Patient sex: F
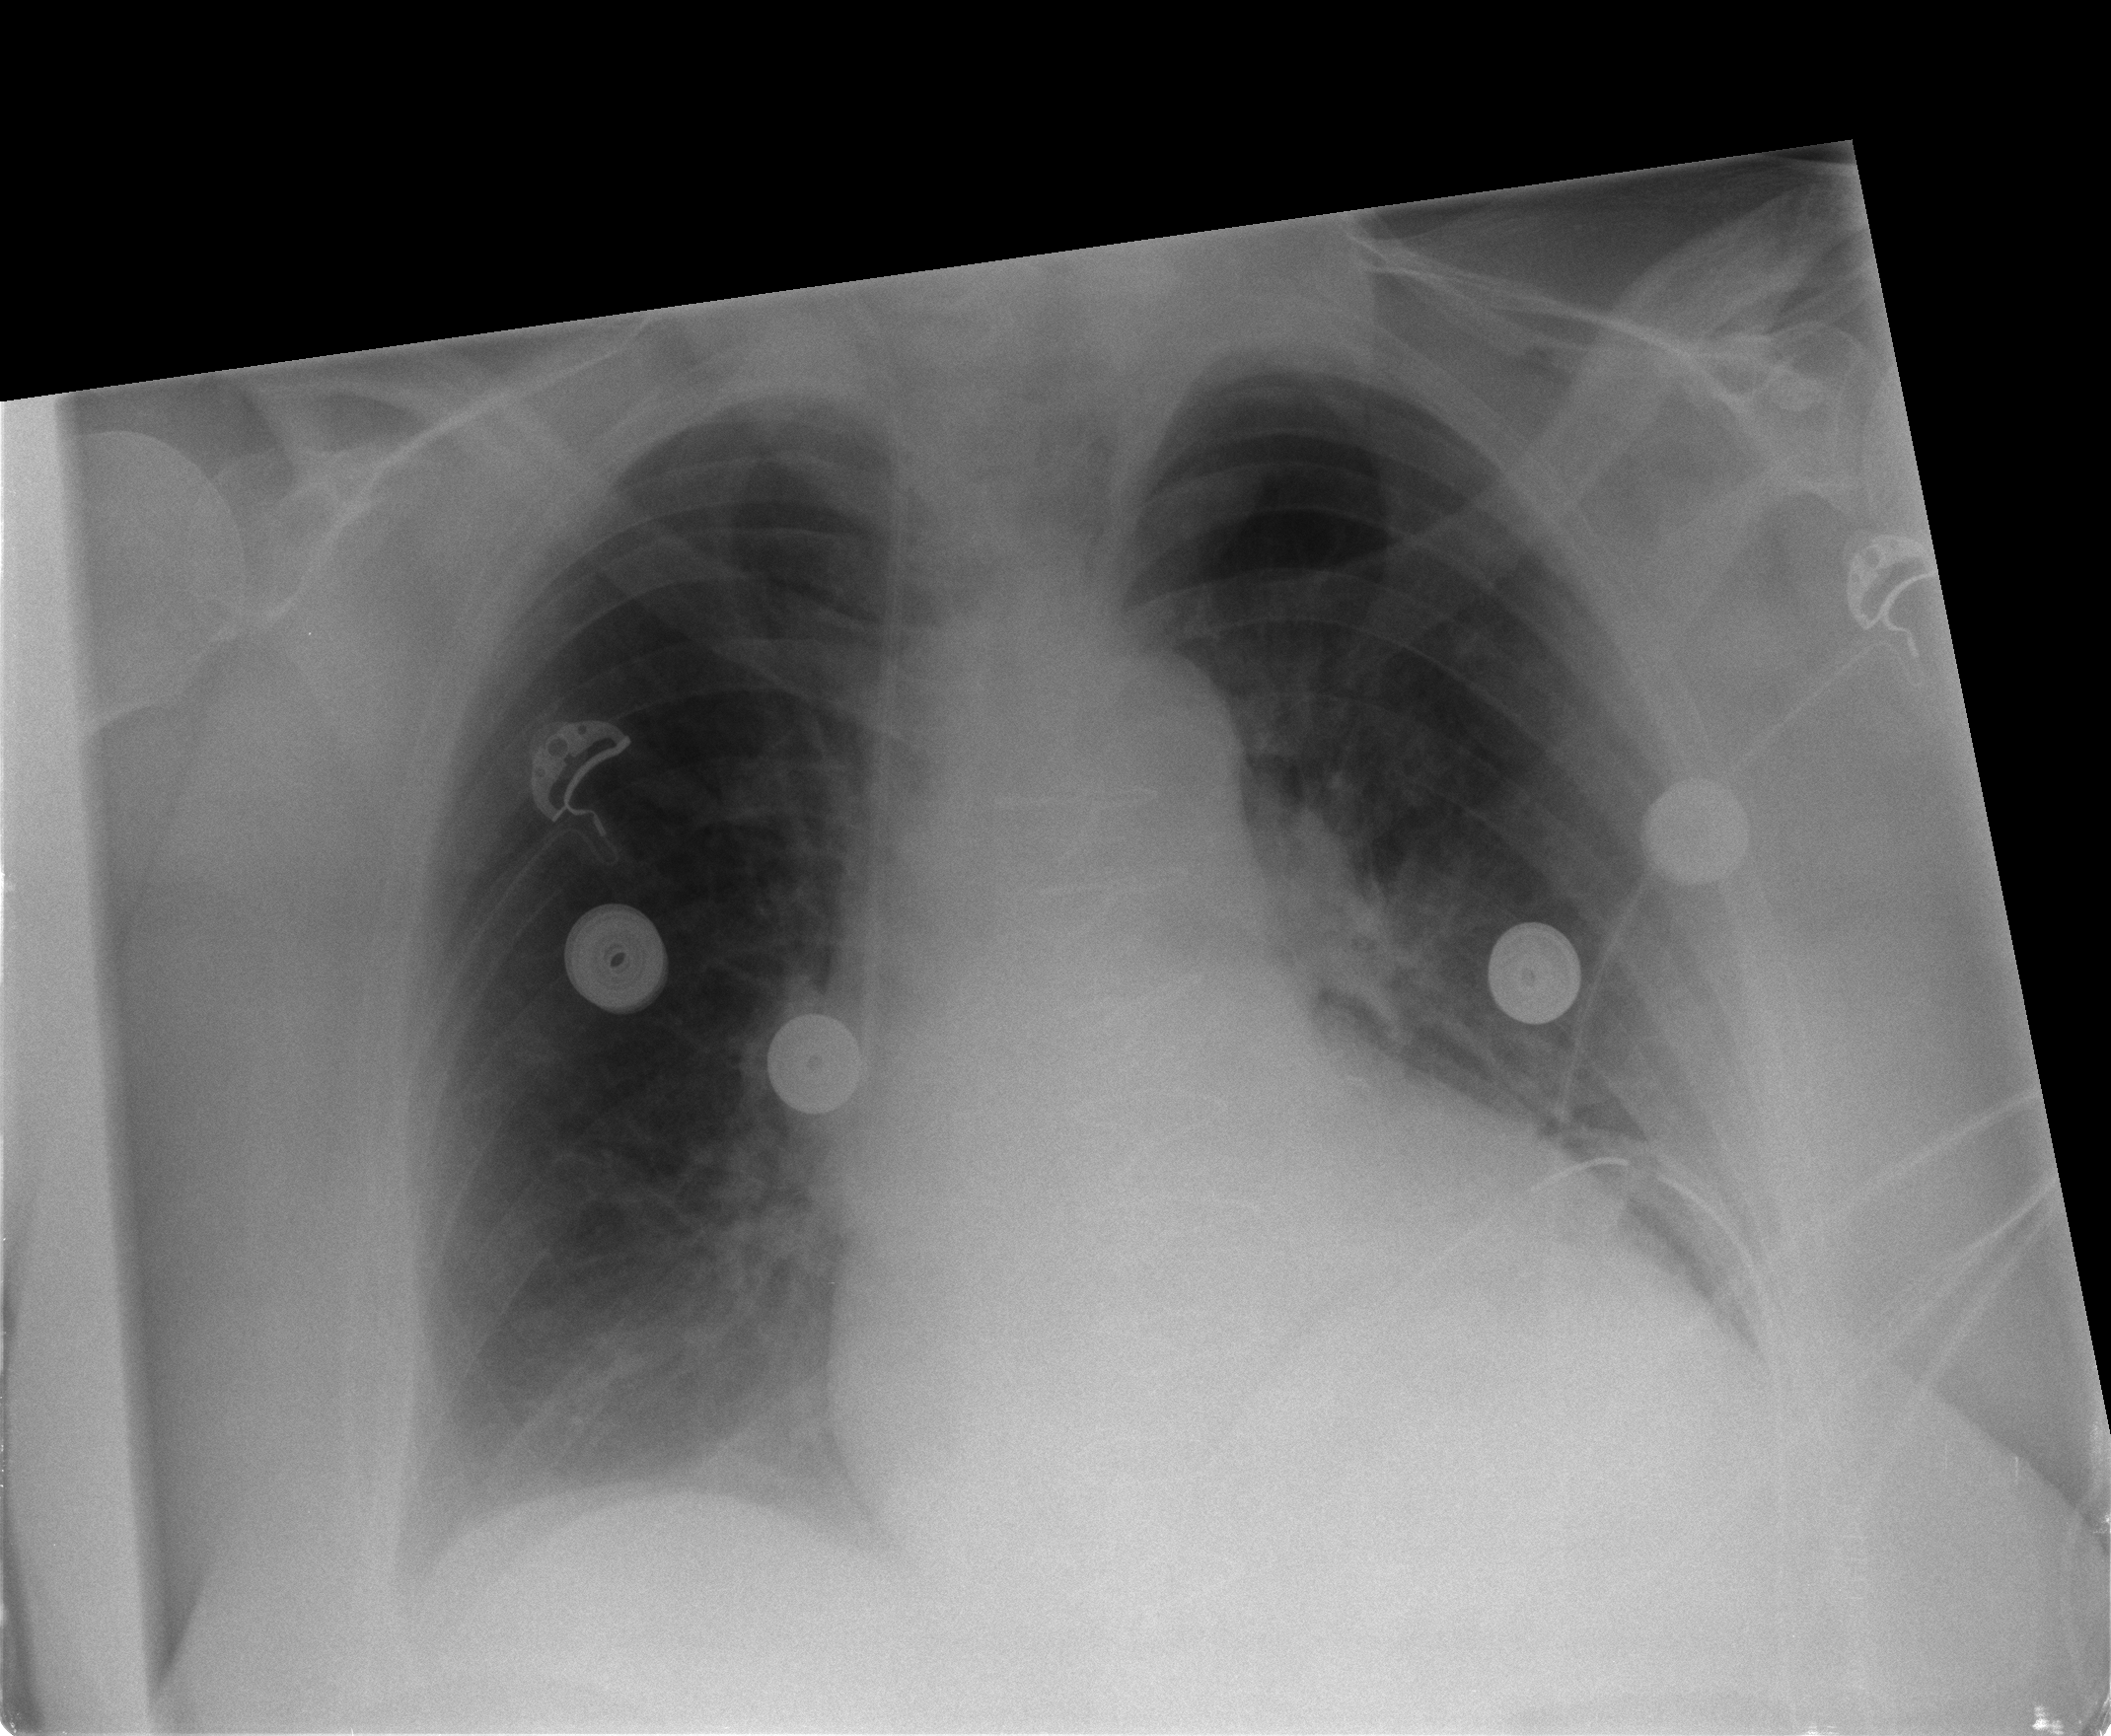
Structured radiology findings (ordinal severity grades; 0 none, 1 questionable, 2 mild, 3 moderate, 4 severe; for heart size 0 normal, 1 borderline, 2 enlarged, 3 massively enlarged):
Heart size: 0
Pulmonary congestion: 1
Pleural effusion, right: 0
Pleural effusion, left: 0
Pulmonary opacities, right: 0
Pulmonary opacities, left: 0
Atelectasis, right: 0
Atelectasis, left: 2